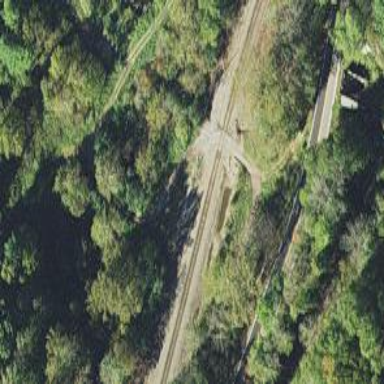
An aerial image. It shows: Level crossing along the railway.